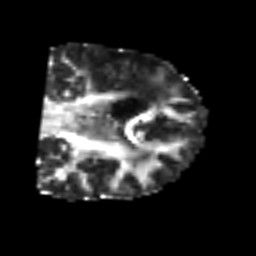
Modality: FA
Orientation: coronal
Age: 50
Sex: male
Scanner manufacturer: siemens
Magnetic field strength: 3 T
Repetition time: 6.1 s
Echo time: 0.101 s